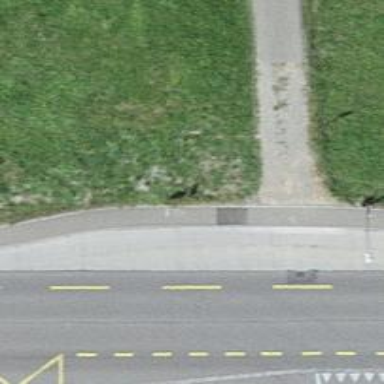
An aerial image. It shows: Bus stop with platform for public transport.